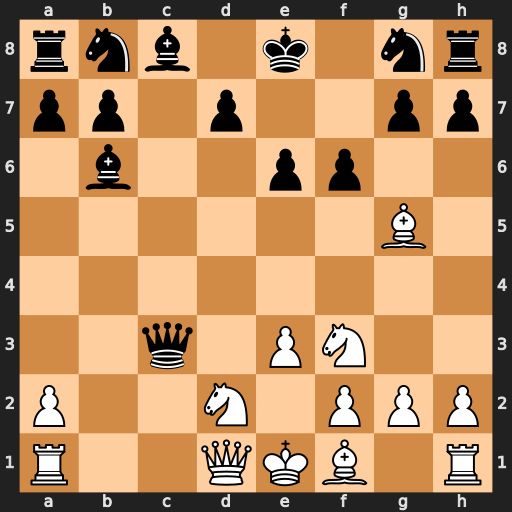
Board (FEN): rnb1k1nr/pp1p2pp/1b2pp2/6B1/8/2q1PN2/P2N1PPP/R2QKB1R
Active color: w
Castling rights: KQkq
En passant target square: -
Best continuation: Rc1 Qxc1 Qxc1